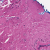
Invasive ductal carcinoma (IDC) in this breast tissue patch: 0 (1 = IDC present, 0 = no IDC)